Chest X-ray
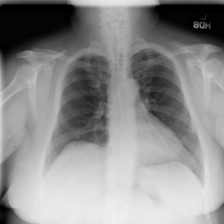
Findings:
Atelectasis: negative
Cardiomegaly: negative
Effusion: negative
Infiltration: negative
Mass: negative
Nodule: negative
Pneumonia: negative
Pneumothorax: negative
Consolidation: negative
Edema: negative
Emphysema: negative
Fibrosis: negative
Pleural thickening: negative
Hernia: negative